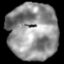
Tissue: lung
Cell type: Endothelial cells
Senescence score: 0.2328
Nuclear area (px): 2812
Mean DAPI intensity: 144.536